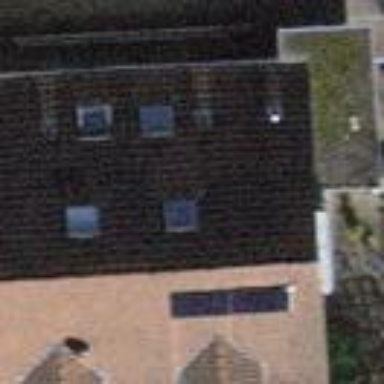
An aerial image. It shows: Building with tiled roof.